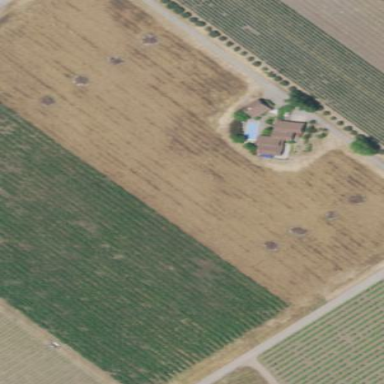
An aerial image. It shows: Vineyard where grapes are grown.